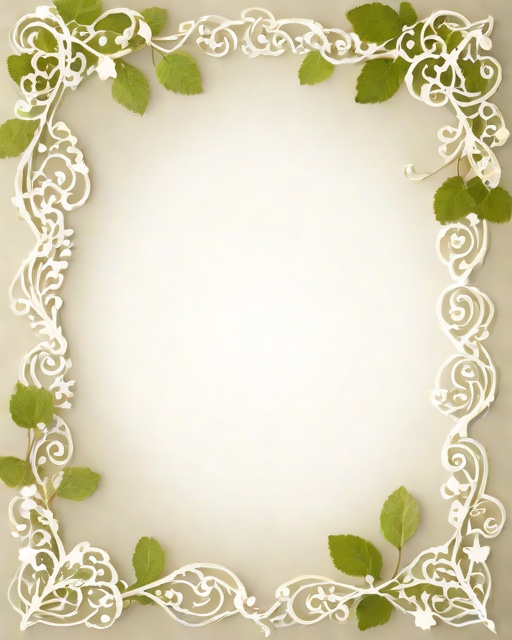
Category: Anniversary